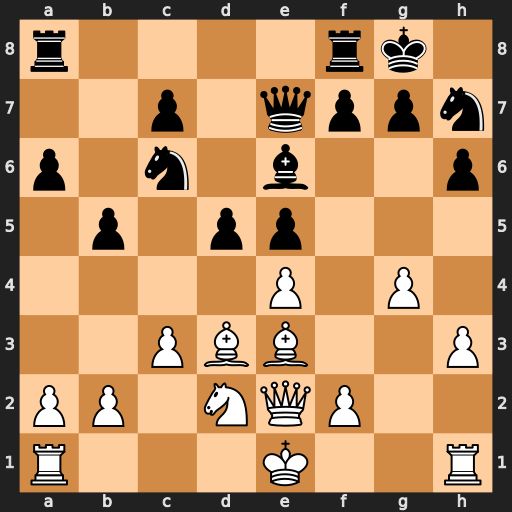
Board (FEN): r4rk1/2p1qppn/p1n1b2p/1p1pp3/4P1P1/2PBB2P/PP1NQP2/R3K2R
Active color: w
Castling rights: KQ
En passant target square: -
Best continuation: exd5 Bxd5 Bxh7+ Kxh7 Qd3+ f5 Qxd5